Field crop: maize
Growth stage: 2
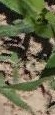
Species: maize